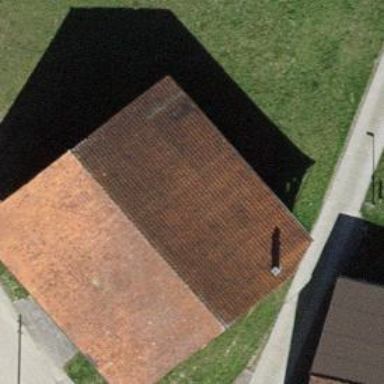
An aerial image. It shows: Farm auxiliary building.